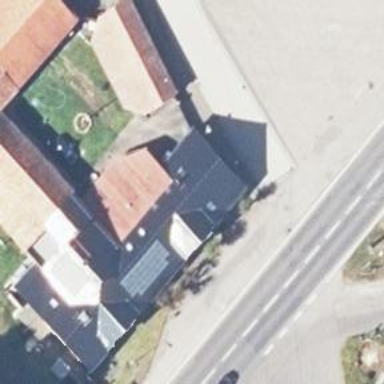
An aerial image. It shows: Restaurant with guest house nearby.